Question: How can I draw a line between every h2 element on my HTML page so that I can receive the effect in the picture below? Initially, I would presume you would go about this by working out the size of the line required in-between the divs (divs are separated by the 1px horizontal line) + the distance between each of the h2s, but i'm not entirely sure how one could work out this distance.

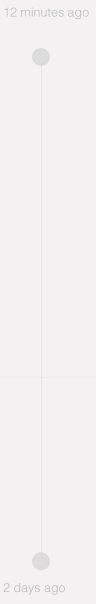
Answer: You can try something like:
a) find the position w.r.t document (i.e. by calling $(element).offset()) of the 2 elements you want to connect, call the positions p1 and p2
b) Append an absolutely positioned canvas to the body with a z-index to ensure it is displayed on top of everything else.
c) Draw a line between p1 and p2 on the canvas
This is assuming the elements can be anywhere on screen. If the line you need to draw is assured to be always horizontal or vertical, it can probably be done in a simpler manner.